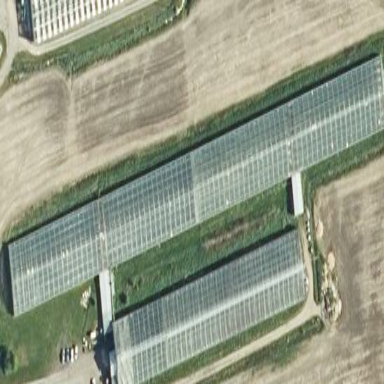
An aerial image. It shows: Greenhouse.